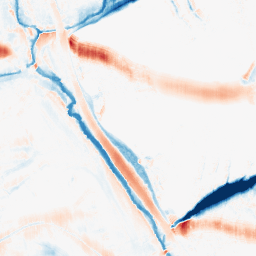
Category: morphological
Decomposition family: morphological_ellipse
Decomposition parameters: operation: average
width: 30
height: 10
Upsampling method: sinc_hamming
Upsampling parameters: scale: 2
kernel_size: 8
Upsampling scale: 2